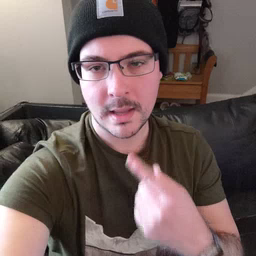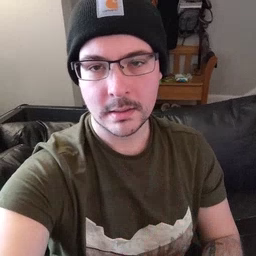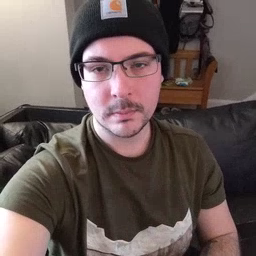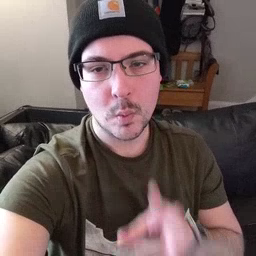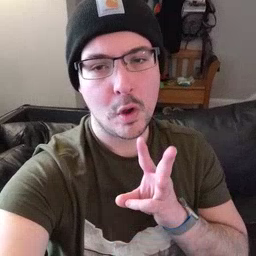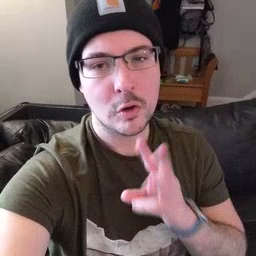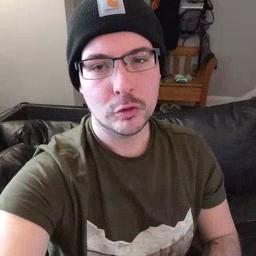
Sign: water